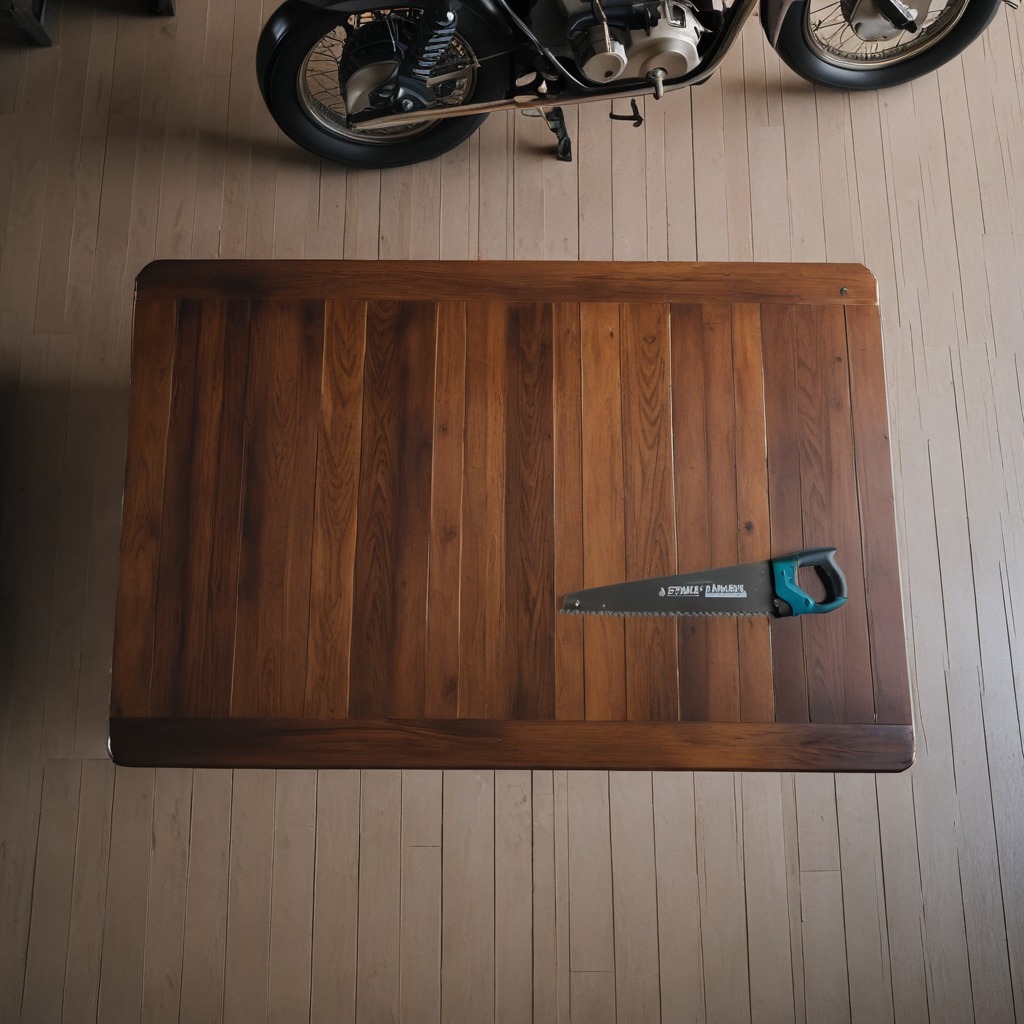
A metal saw is lying on an oil-spilled wooden table in a vintage motorcycle garage.